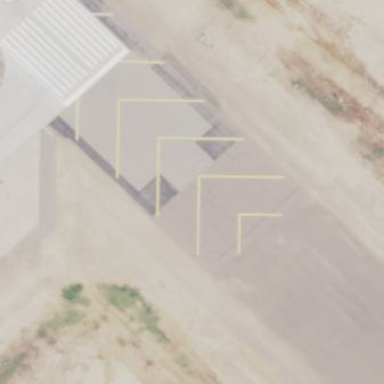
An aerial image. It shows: Area at the airport designated as stopway.